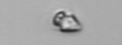
Label: Heterocapsa_rotundata